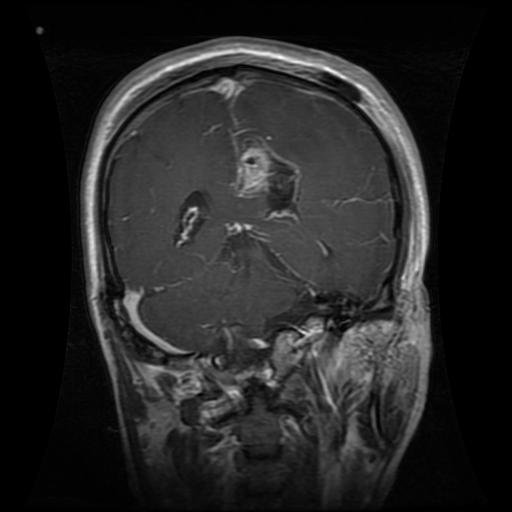
Label: glioma